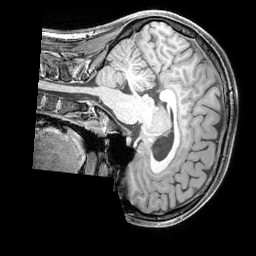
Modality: T1w
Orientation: sagittal
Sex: female
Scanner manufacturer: siemens
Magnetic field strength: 3 T
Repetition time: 2.3 s
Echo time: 0.00226 s